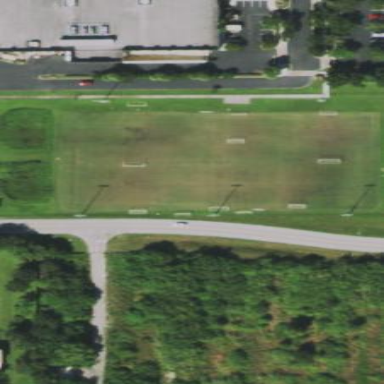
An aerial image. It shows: Soccer pitch designated for leisure and sports activities.